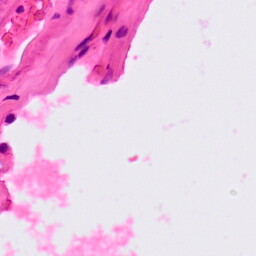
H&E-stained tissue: Lung